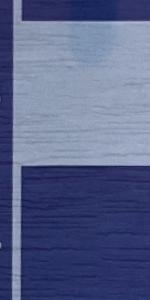
Label: Empty